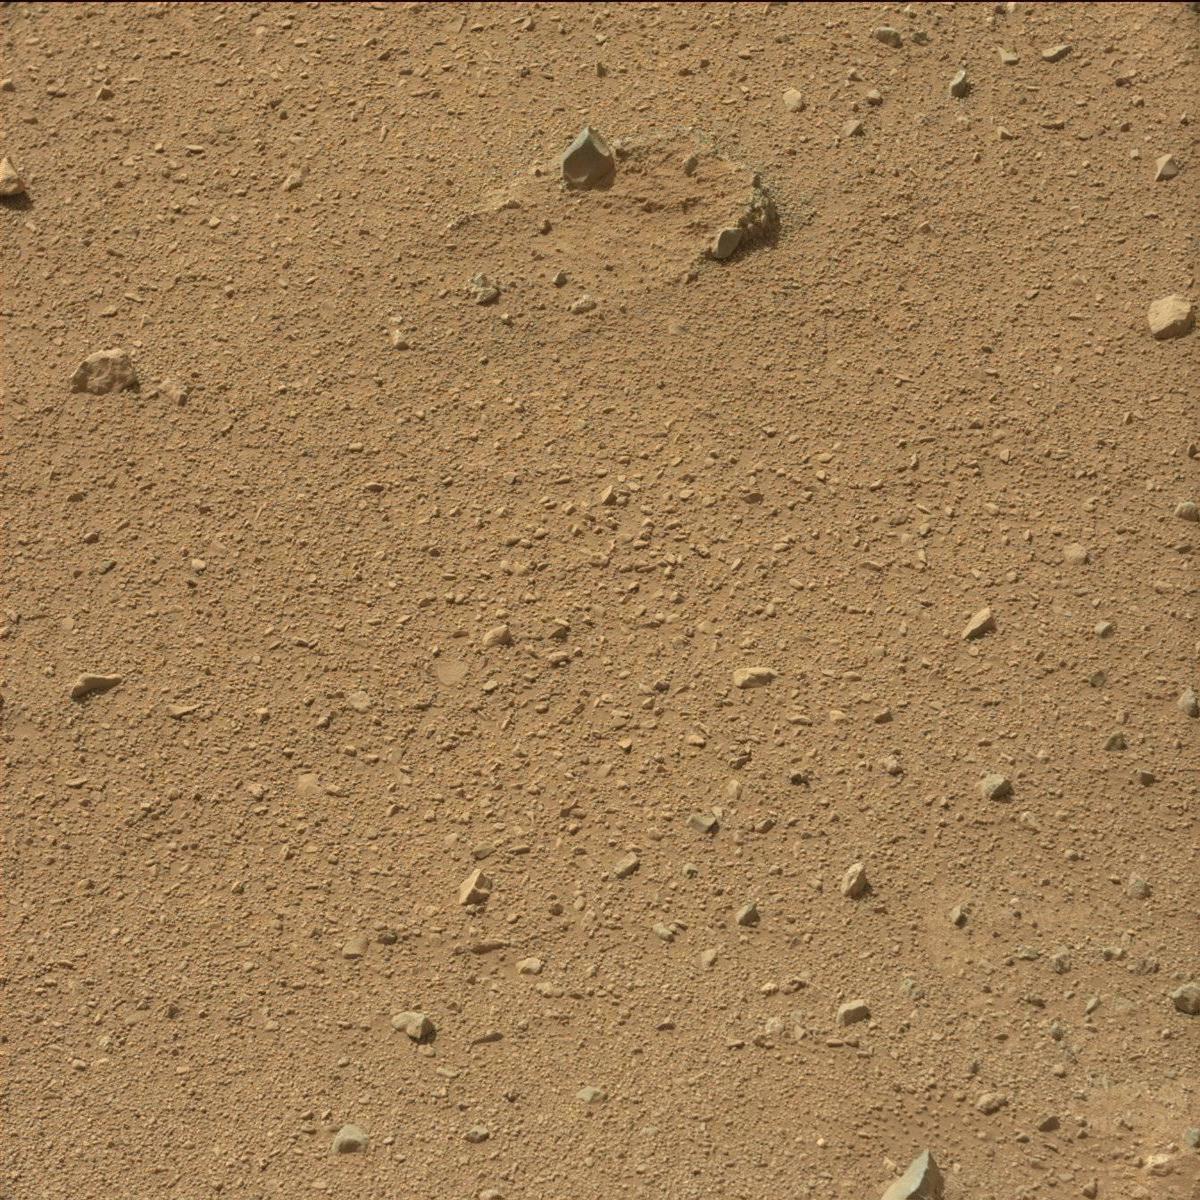
Terrain classes present: Bedrock, Rock, Sand / Soil